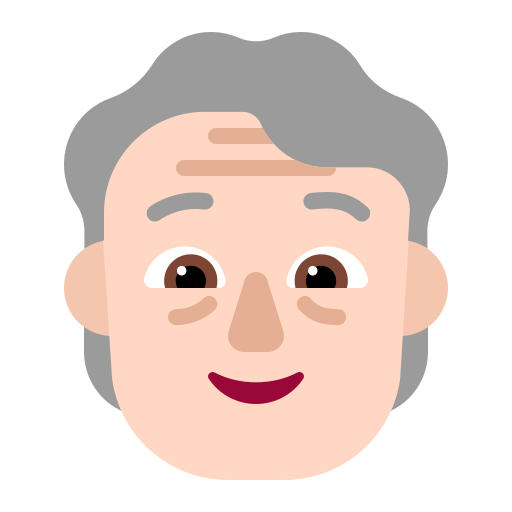
older person flat light